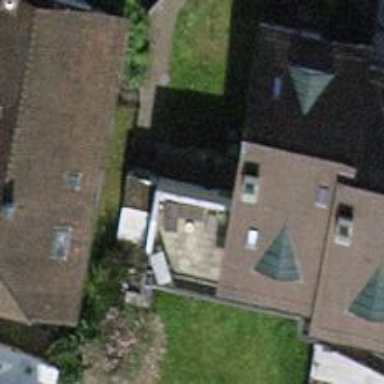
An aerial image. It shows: Terrace building with gabled roof. The roof is grey and oriented across the building.